Question: I'm new to Visual Studio 2010 and I'm trying to create a Login form.
I have this code.
'''
OdbcConnection con = new OdbcConnection("host=localhost;usr=root;password=admin;db=timekeeping;");
OdbcCommand cmd = new OdbcCommand("SELECT * FROM receptionist WHERE username = '" + username_login.ToString() + "' AND password = '" + password_login.ToString() + "';");
cmd.Connection = con;
con.Open();
OdbcDataReader reader = cmd.ExecuteReader();
while (reader.Read())
{
if (reader.GetString(0) != 1)
{ return false; }
else
{ return true; }
}
cmd.Connection.Close();
reader.Dispose();
cmd.Dispose();
'''
There are errors but I don't know what is the problem with that.
Here's a screenshot:

Hoping that someone ca help me..
Thanks
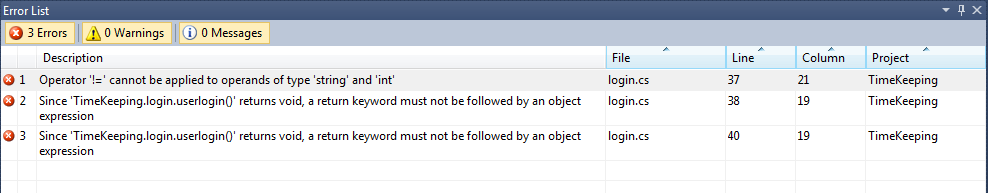
Answer: Your code is vulnerable to <URL>. Never use string concatenations when building your SQL queries. Use parametrized queries instead:
'''
public bool IsValid(string username, string password)
{
using (var conn = new OdbcConnection("host=localhost;usr=root;password=admin;db=timekeeping;"))
using (var cmd = conn.CreateCommand())
{
conn.Open();
cmd.CommandText = "SELECT count(*) FROM receptionist WHERE username = @username AND password = @password;";
cmd.Parameters.AddWithValue("@username", username);
cmd.Parameters.AddWithValue("@password", password);
var count = (long)cmd.ExecuteScalar();
return count > 0;
}
}
'''
and then call like this:
'''
bool isValid = IsValid(username_login.ToString(), password_login.ToString());
'''
Also if you are using SQL Server you are better with <URL> instead of ODBC driver.